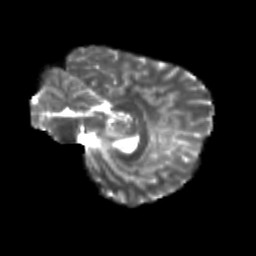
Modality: T2w
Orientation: sagittal
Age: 11
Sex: female
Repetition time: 9.512 s
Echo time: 0.089 s